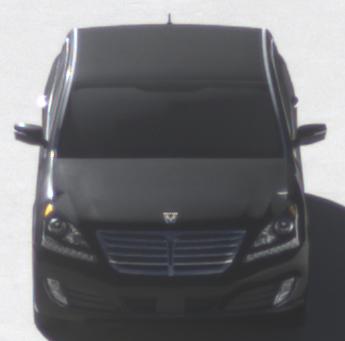
Make: Hyundai
Model: Equus
Detailed model: Gen. 2 VI
Model produced from: 2009
Model produced until: 2016
Doors: 4
Color: black
Road condition: wet road
Daytime: morning or afternoon
Contrast: high contrast